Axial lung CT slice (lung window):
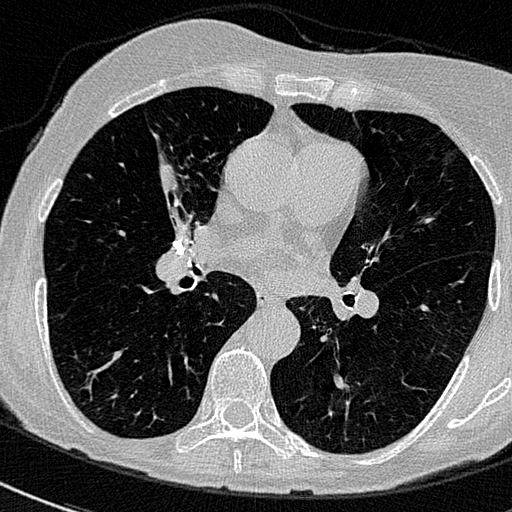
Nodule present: no